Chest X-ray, PA view. Patient: 40 years old, sex M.
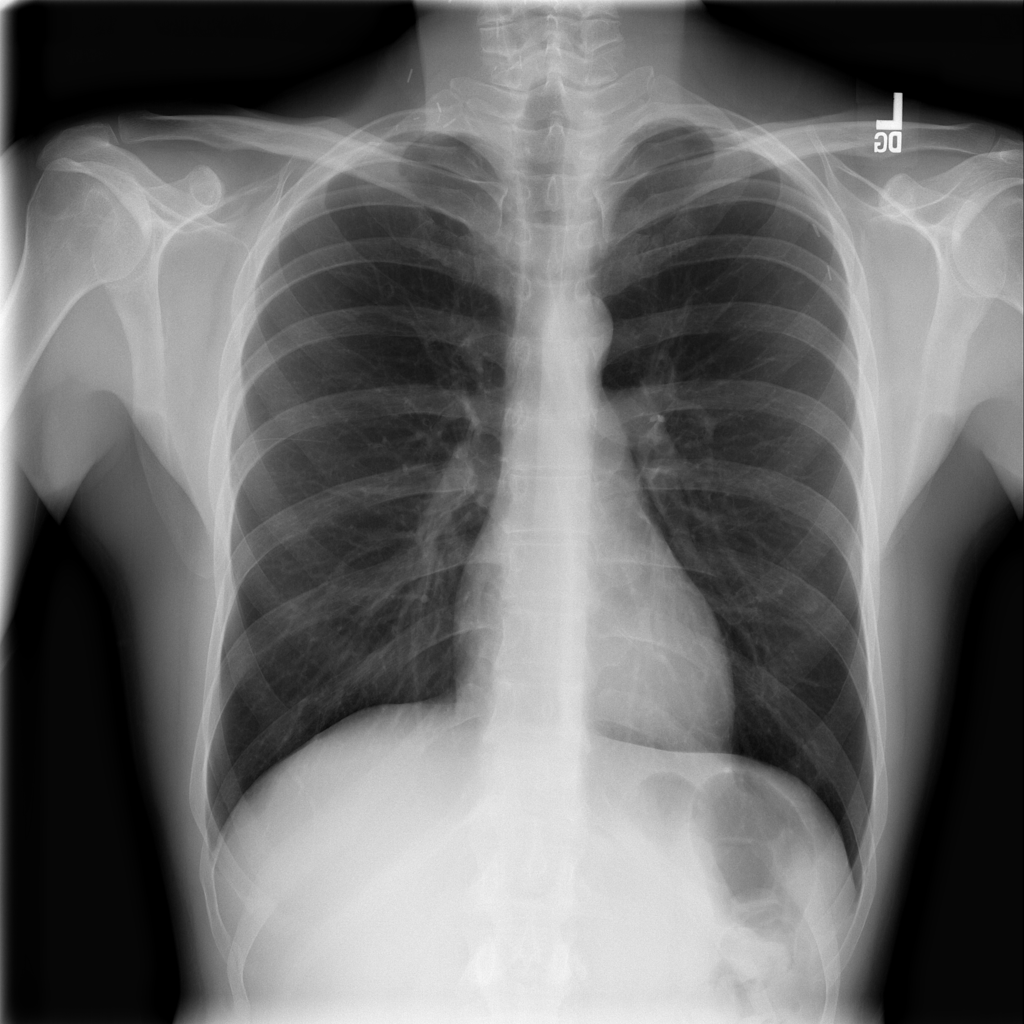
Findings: No Finding